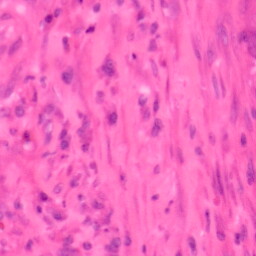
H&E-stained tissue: Colon